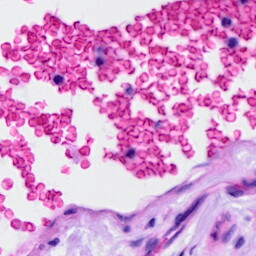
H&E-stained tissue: Ovarian